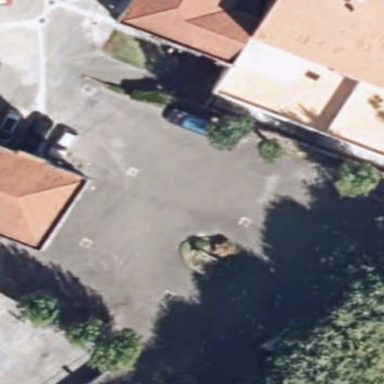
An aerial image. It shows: Square.